Question: I am making custom list with the help of
<URL> tutorial.By the help of this tutorial i am able to add label and align it to right side and left side of list.But i find no option to align more label vertically at one side.Actually i want to implement like this

Two things i want to know
1. Label under other Label
2. Date under Label
3. Star Rating under Label
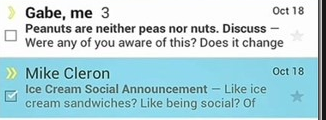
Answer: I've used the HTML that edurocher provided and made <URL>.
'''
<div data-dojo-type="dojox.mobile.View">
<h1 data-dojo-type="dojox.mobile.Heading" data-dojo-props='back:"Home", moveTo:"foo"'>Inbox</h1>
<ul data-dojo-type="dojox.mobile.RoundRectList">
<li data-dojo-type="dojox.mobile.ListItem" data-dojo-props='variableHeight: true'>
<table>
<tr>
<td style="padding: 5px" valign="top">
<div style="margin-bottom: 10px; border-top-style: solid; border-right-style: solid; border-color: #cccc00; border-width:4px; width: 8px; height: 8px; -webkit-transform: scale(0.7,1) rotate(45deg);"></div>
<input type="checkbox" checked="true"></input>
</td>
<td>
<div style="font-weight: bold">Mike Cleron</div> <span style="font-weight: bold; font-size: small">Ice Cream Social Announcement</span>
<span style="font-weight: normal;font-size: small">- Like ice cream sandwiches? Like being social? </span>
</td>
<td valign="top" align="right" width="60px">
<div style="margin-bottom: 10px">Oct 18</div>
<div>
<div data-dojo-type="dojox/mobile/Rating" data-dojo-props='image:"http://archive.dojotoolkit.org/nightly/checkout/demos/mobileGallery/images/star-orange.png",numStars:1,value:1'></div>
</div>
</td>
</tr>
</table>
</li>
</ul>
</div>
'''
'''
// Load the widget parser and mobile base
require(["dojox/mobile/parser", "dojox/mobile/deviceTheme", "dojox/mobile/Rating", "dojox/mobile/compat", "dojox/mobile"],
function (parser, deviceTheme) {
// Parse the page for widgets!
parser.parse();
});
'''